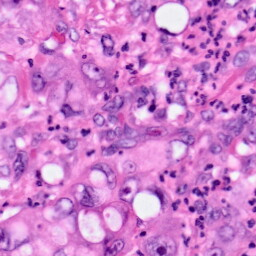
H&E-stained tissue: Pancreatic